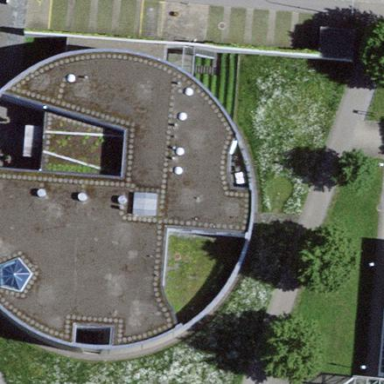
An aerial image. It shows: Building that is place of worship.